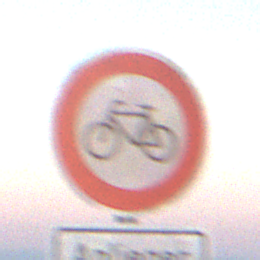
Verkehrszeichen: VerbotRadverkehr
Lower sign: PersonengruppenFrei1
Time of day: SunriseSunset
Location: Outdoor (Nature)
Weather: Clear
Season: NotSpecified
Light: Natural